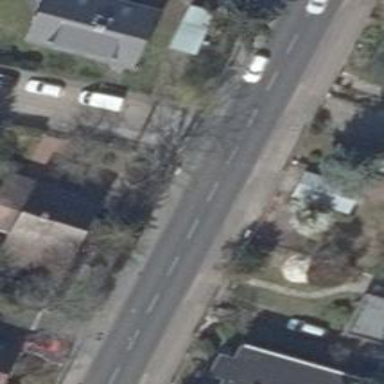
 and there is cycle track on the left side."